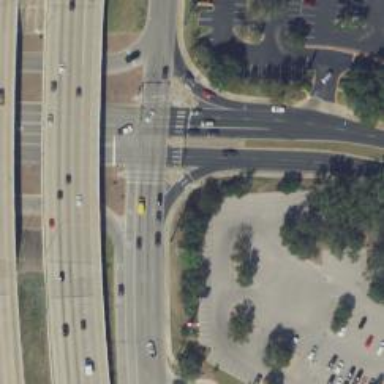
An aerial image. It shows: Secondary link road with asphalt surface.